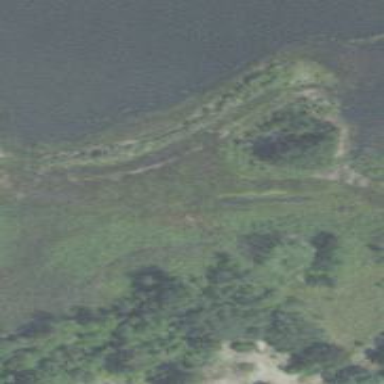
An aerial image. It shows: Wetland area characterized by wet meadow.